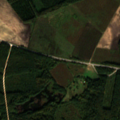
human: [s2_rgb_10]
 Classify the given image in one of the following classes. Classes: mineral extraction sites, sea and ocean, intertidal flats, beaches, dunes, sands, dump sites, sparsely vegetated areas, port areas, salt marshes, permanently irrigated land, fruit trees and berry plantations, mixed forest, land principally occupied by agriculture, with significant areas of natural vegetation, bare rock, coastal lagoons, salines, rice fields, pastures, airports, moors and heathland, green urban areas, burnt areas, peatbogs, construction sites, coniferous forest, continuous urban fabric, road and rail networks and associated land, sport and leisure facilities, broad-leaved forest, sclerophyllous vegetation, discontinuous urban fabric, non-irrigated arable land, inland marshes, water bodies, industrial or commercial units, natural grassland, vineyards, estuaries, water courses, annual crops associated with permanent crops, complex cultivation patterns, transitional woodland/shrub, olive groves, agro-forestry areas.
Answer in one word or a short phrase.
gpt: non-irrigated arable land, broad-leaved forest, transitional woodland/shrub